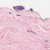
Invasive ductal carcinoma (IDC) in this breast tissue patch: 0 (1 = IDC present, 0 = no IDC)